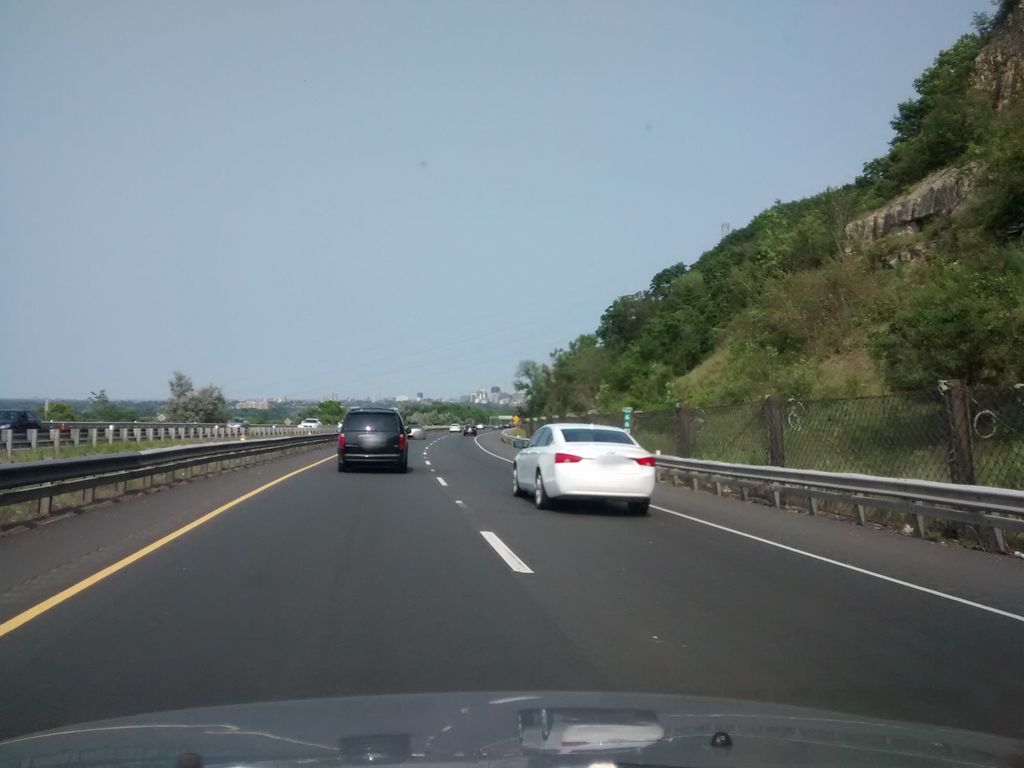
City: hamilton